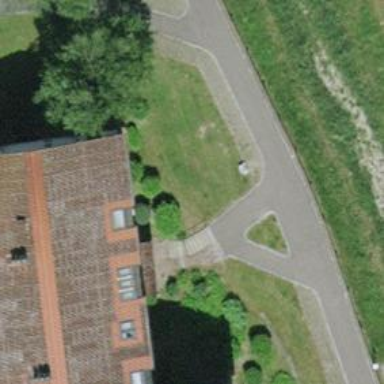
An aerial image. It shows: Set of steps on the road.